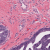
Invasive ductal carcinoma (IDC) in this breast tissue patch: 0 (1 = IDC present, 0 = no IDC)